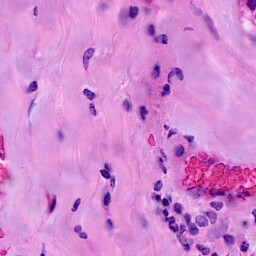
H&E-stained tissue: Breast